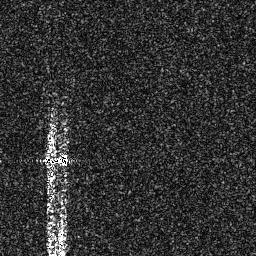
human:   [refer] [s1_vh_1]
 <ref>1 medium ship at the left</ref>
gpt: <box>[[15, 58, 27, 66, 0]]</box>